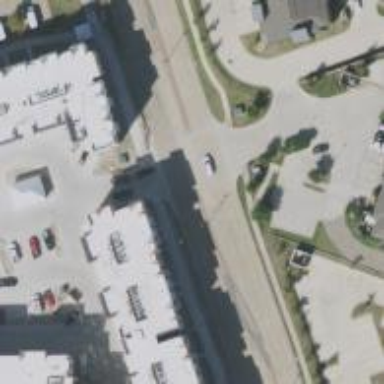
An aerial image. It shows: Tertiary road with separate sidewalks.